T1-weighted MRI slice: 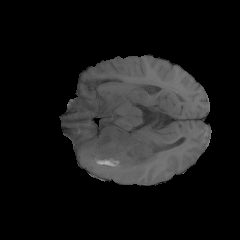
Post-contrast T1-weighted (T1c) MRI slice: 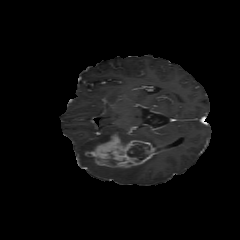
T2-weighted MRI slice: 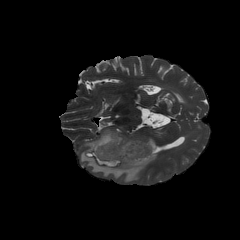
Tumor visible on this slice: yes